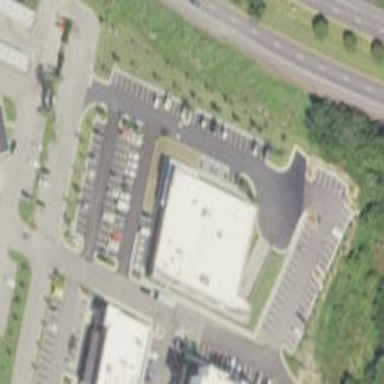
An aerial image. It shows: Retail building housing supermarket.